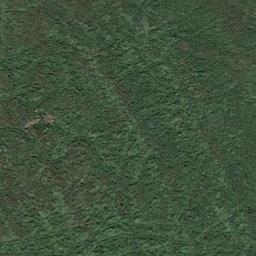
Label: meadow